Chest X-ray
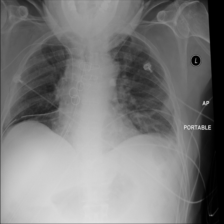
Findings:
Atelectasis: negative
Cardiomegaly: negative
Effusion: negative
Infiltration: negative
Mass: negative
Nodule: negative
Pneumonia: negative
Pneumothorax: negative
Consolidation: negative
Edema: negative
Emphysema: negative
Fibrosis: negative
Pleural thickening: negative
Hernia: negative